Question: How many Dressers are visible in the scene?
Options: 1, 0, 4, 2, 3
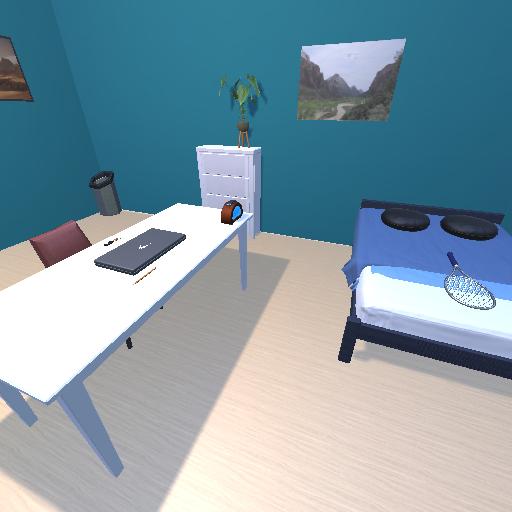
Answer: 1